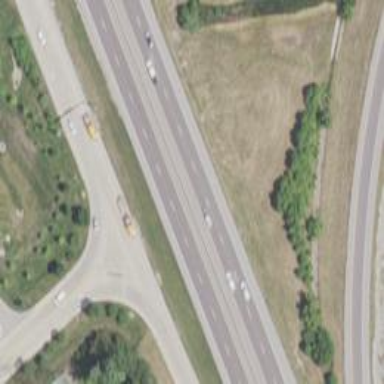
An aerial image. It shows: Trunk highway.